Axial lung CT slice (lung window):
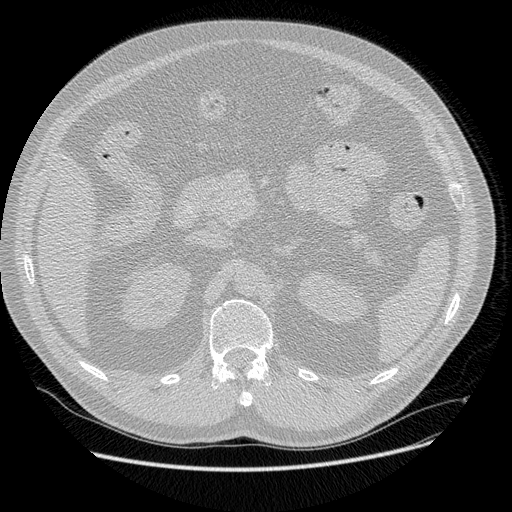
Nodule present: no